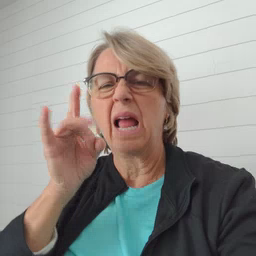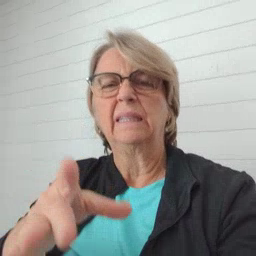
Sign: hate